Question: I have a simple function of theta and I want to plot this function in dB using the 'polarplot' function in MATLAB. But when I make the graph from -40 to 0, the graph seems to have a strange part around horizontal axis. My MATLAB code (R2016a) is:
'''
%% Define range of plotting angle.
ceta= [10^-9:0.0001:2*pi];
% ceta starts not from pure zero to avoid 0/0 in some cases.
E = abs( ( cos((cos(ceta))*pi/2) ) ./ ( sin(ceta) ) );
power_dB = 10.*log10(E.^2);
power_dB = power_dB - max(power_dB);
max(power_dB)
polarplot(ceta,power_dB);
rlim([-40 0]);
'''
The obtained figure is this:

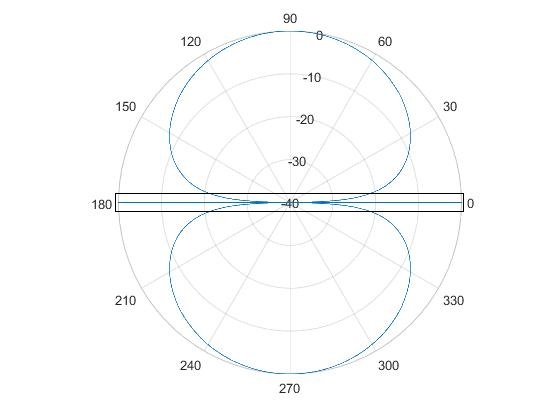
Answer: Your values for E are very near to 0 when ceta = 0, pi, or 2pi. This is resulting in very large values when you take the log of E.
You can just remove the points from ceta and E when E is very low. See the code block below.
'''
E = abs( ( cos((cos(ceta))*pi/2) ) ./ ( sin(ceta) ) );
ceta(E<1e-2) = [];
E(E<1e-2) = [];
power_dB = 10.*log10(E.^2);
power_dB = power_dB - max(power_dB);
max(power_dB)
polarplot(ceta,power_dB);
rlim([-40 0]);
'''
Gives:
<URL>